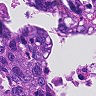
Metastatic tissue present: yes